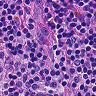
Metastatic tissue present: no